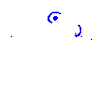
Particle: electron